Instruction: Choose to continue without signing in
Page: checkout
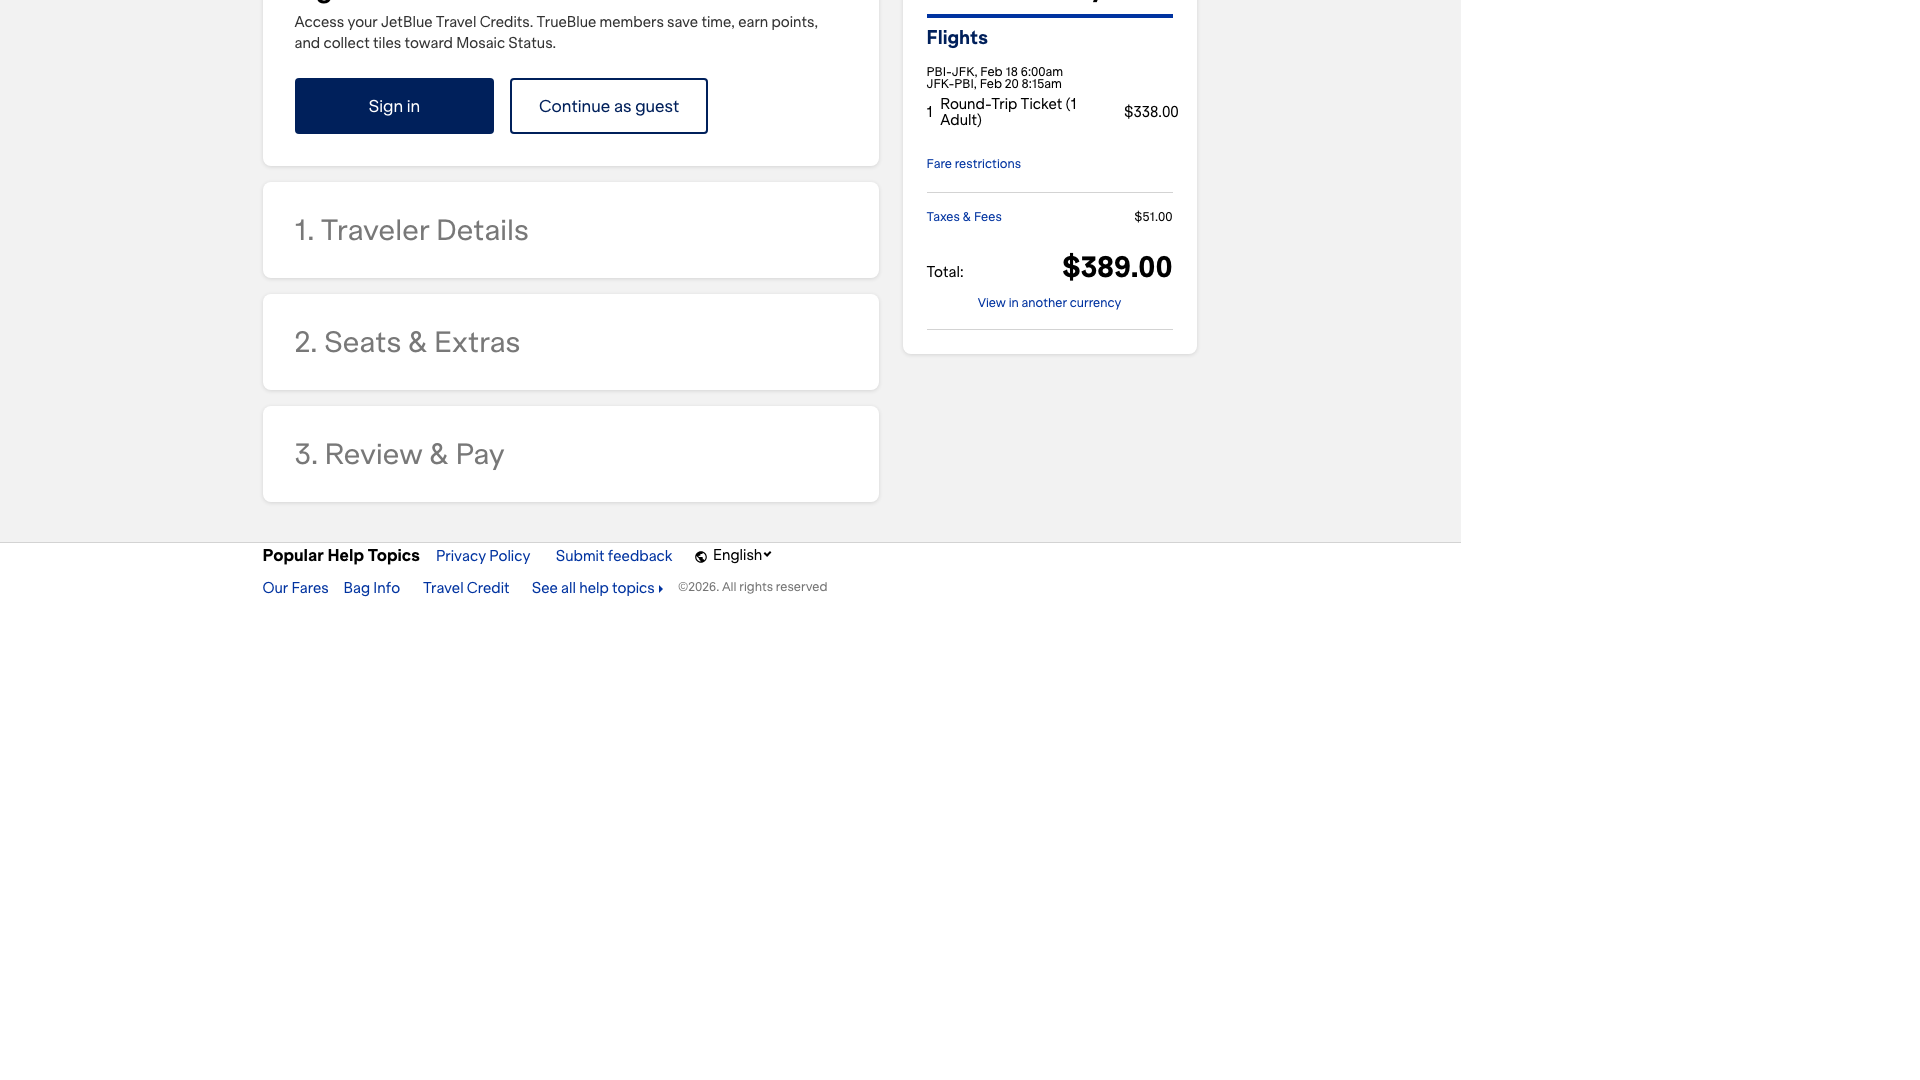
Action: click